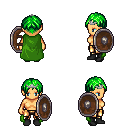
a pixel art fantasy rpg character, female body template, human, tanned skin, green cape, gold greaves, green parted hairstyle, silver tiara, black shoes, shield, four views (front, back, left, right), 2x2 character sprite sheet, small pixel art, hard edges, no anti-aliasing